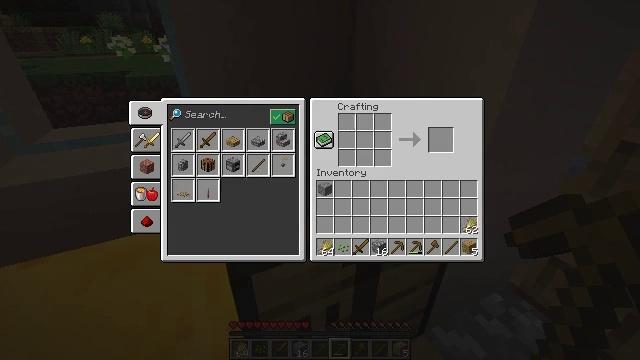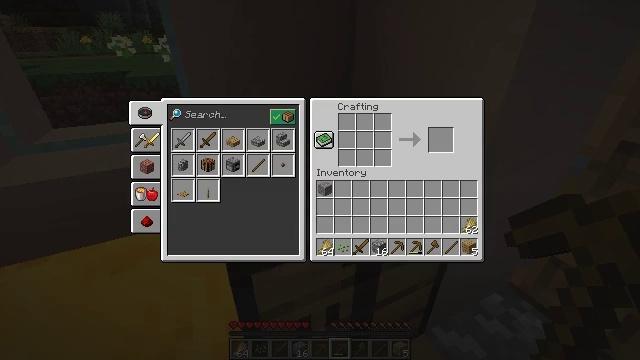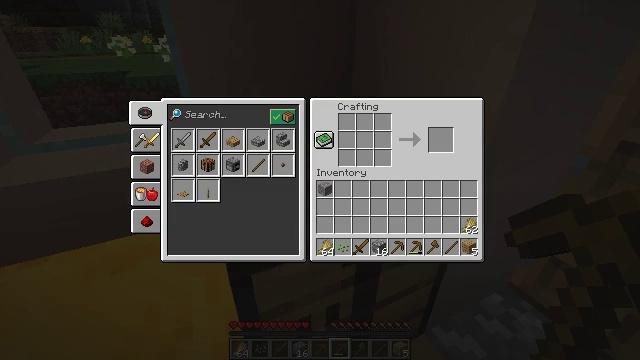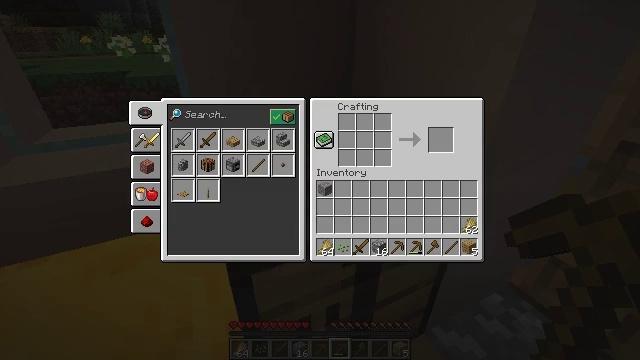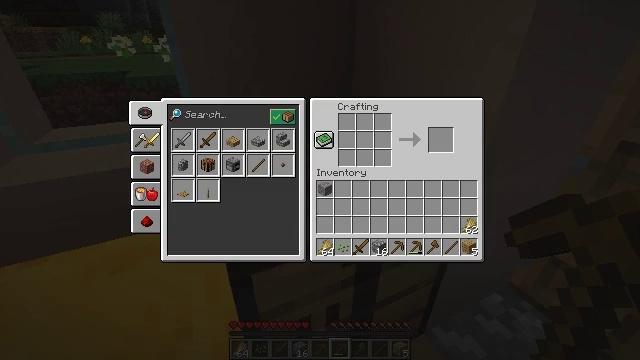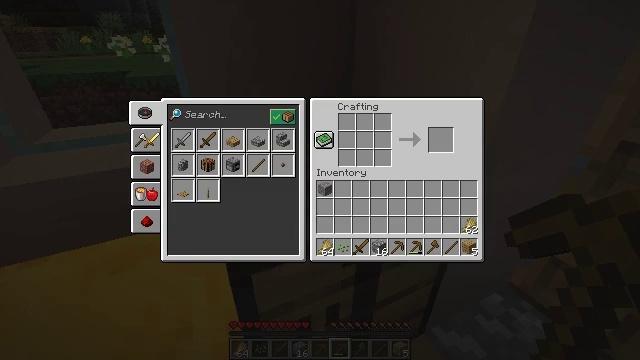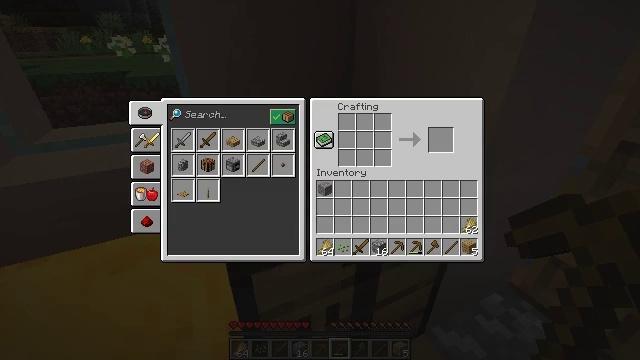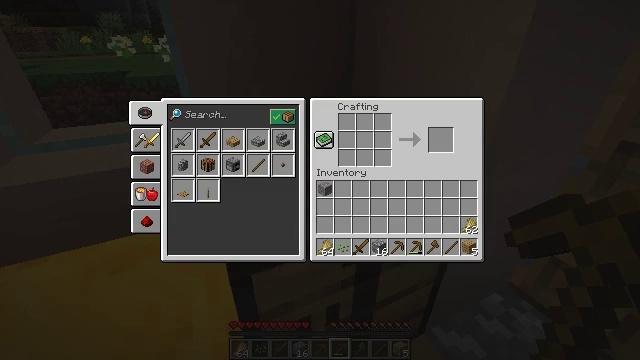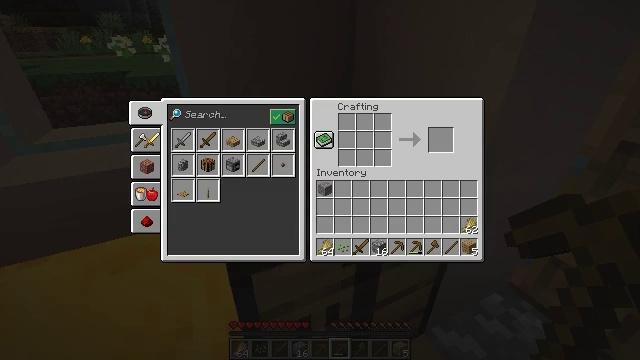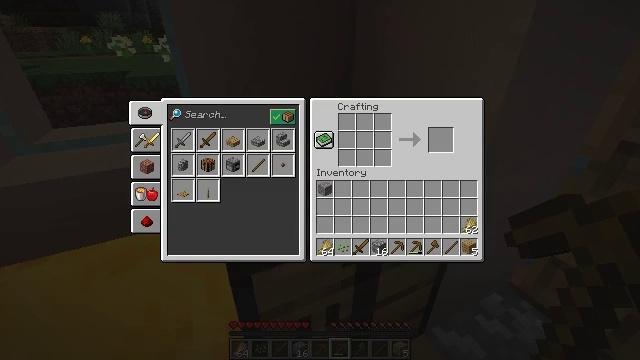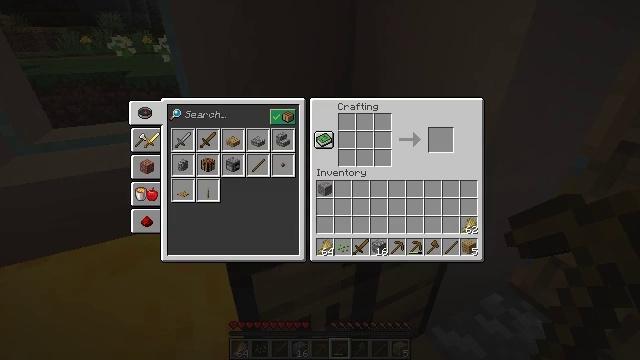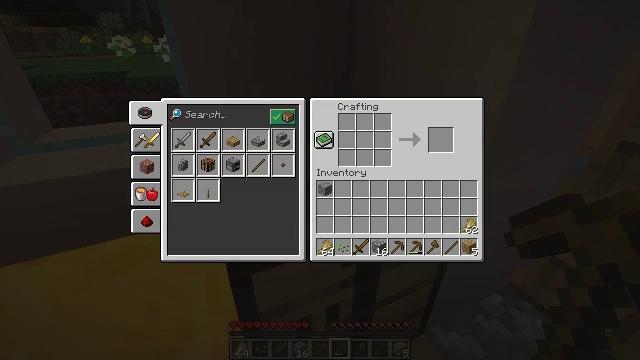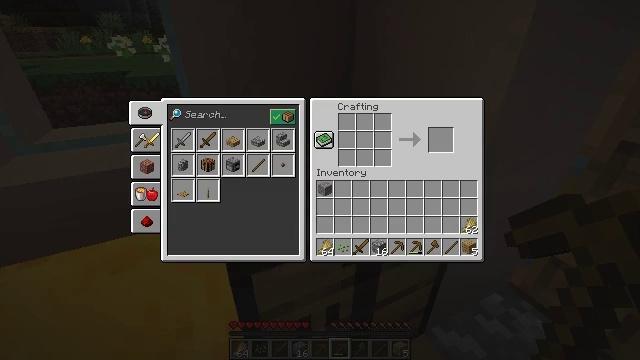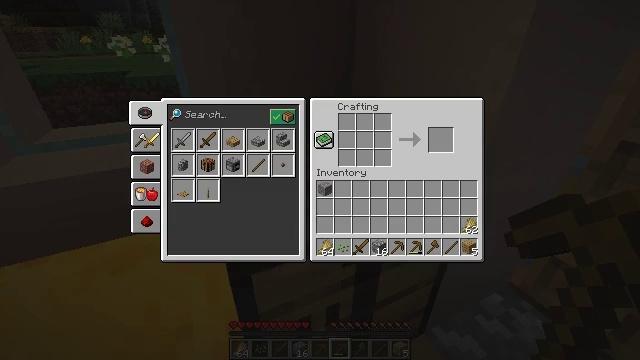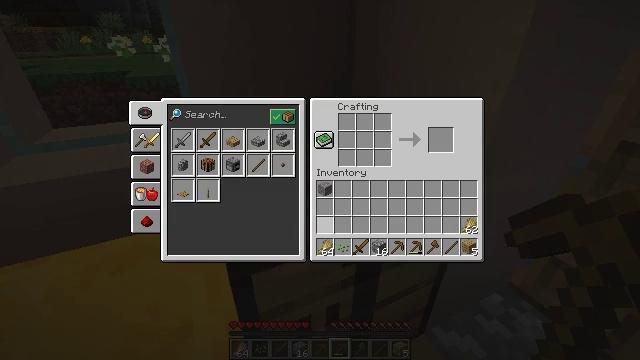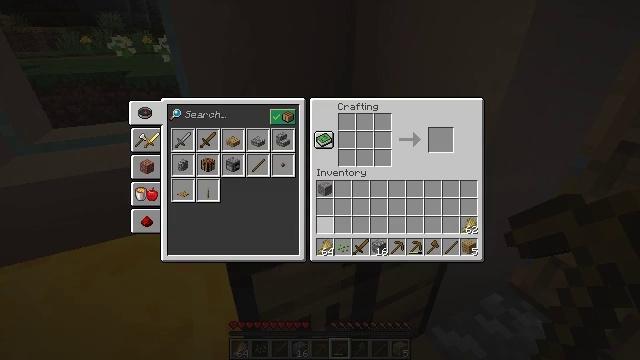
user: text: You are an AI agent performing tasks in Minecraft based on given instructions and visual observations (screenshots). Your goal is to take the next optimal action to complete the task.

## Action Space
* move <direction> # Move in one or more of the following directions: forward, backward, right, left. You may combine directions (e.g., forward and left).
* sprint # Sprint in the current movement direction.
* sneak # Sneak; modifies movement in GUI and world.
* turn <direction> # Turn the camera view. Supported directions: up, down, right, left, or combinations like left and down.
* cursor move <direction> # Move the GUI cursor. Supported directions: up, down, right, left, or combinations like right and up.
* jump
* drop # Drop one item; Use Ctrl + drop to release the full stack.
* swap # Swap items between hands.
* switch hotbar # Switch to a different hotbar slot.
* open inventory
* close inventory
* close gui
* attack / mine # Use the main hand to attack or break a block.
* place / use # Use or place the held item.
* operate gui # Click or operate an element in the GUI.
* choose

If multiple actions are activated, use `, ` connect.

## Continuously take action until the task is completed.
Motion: motion action
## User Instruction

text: Make a hay block using wheat in the crafting table.
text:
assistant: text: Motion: sneak, cursor move left and down, open gui
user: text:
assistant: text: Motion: sneak, cursor move left and down
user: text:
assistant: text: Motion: sneak, cursor move left and down
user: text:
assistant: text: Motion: sneak
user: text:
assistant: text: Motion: sneak
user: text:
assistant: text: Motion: sneak
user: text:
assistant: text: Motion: sneak
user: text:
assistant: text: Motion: sneak
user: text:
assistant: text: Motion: sneak
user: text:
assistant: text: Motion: sneak
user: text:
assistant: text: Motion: sneak
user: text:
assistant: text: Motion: cursor move right
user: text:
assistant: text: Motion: cursor move right
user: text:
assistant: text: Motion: cursor move right
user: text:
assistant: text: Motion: no_op
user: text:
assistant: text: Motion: no_op
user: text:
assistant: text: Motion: no_op
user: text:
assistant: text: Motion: cursor move left
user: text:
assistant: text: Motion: cursor move left
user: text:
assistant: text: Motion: cursor move left
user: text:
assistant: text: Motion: no_op
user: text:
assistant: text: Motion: no_op
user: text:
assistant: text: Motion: no_op
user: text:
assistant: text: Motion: no_op
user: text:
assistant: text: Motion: no_op
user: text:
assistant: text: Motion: no_op
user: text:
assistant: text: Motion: no_op
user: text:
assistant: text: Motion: no_op
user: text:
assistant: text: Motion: no_op
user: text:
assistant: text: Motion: no_op